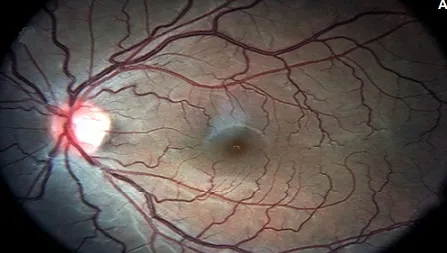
Left eye fundus photography revealing venous engorgement, and ,tortuosity.
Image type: ophthalmic_imaging (fundus_photograph)